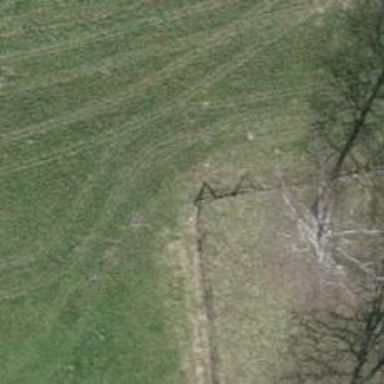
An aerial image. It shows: Fence is in the image.